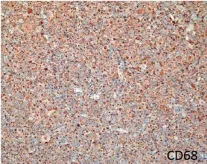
The hematoxylin-eosin (H&E) and immunohistochemical pictures of the tumor. (C) Immunohistochemical staining for CD68.
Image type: pathology (immunostaining)